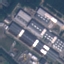
Label: Industrial